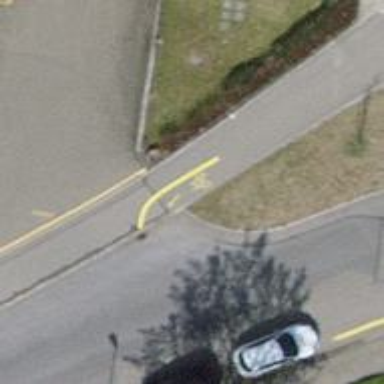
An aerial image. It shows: Asphalt sidewalk path.